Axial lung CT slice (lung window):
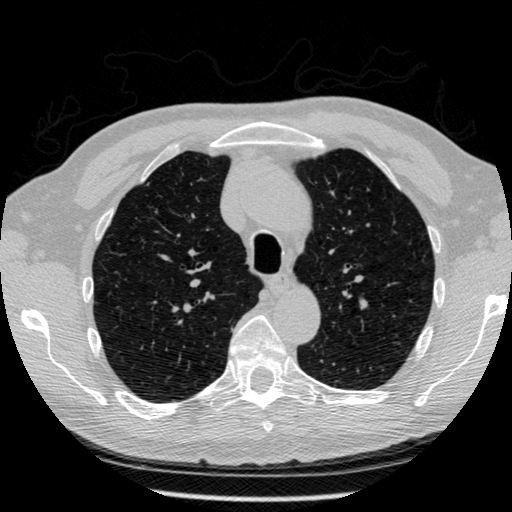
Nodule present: no